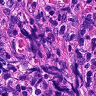
Metastatic tissue present: no